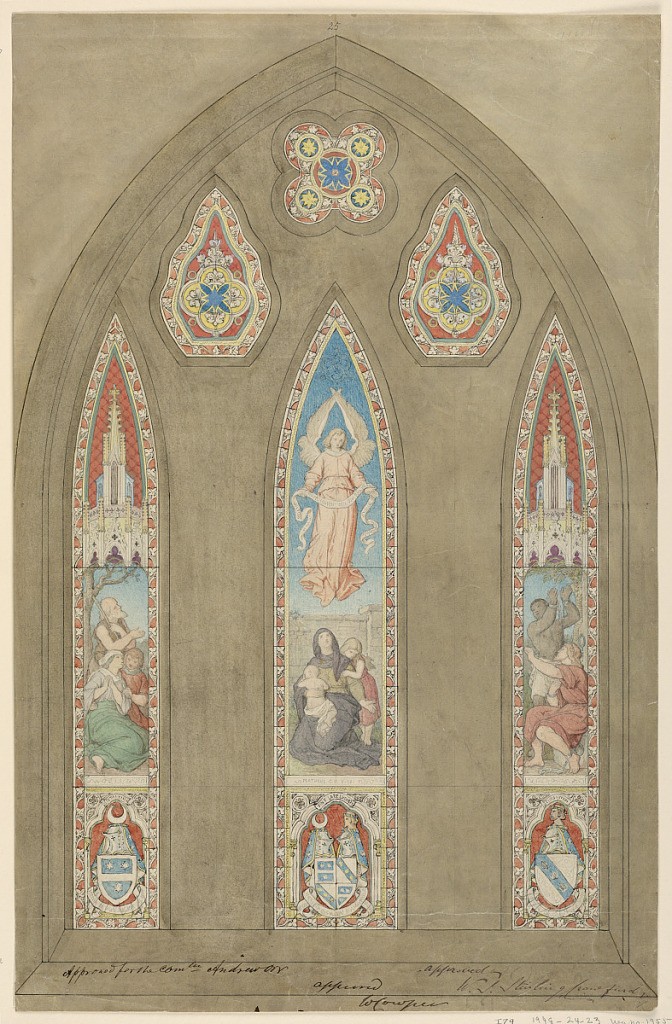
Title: Design for Stained Glass Window
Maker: Sir Andrew Orr, Scottish, 1801–1872
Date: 1860
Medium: Brush and watercolor, pen and ink, graphite on paper
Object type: Drawing
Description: Three tall vertical panels, with pointed arches, each containing figures, and coats-of-arms below. Three decorative openings above.